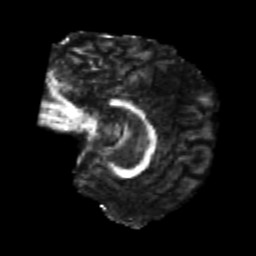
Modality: FA
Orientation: sagittal
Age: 26
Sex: male
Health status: healthy
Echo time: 0.074 s